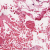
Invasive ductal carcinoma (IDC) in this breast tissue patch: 0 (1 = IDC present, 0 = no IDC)